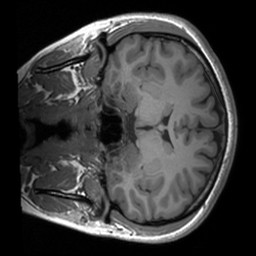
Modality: T1w
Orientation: coronal
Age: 20
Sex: female
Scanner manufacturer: siemens
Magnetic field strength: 3 T
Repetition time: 1.9 s
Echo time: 0.00226 s